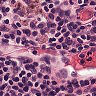
Metastatic tissue present: no